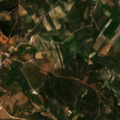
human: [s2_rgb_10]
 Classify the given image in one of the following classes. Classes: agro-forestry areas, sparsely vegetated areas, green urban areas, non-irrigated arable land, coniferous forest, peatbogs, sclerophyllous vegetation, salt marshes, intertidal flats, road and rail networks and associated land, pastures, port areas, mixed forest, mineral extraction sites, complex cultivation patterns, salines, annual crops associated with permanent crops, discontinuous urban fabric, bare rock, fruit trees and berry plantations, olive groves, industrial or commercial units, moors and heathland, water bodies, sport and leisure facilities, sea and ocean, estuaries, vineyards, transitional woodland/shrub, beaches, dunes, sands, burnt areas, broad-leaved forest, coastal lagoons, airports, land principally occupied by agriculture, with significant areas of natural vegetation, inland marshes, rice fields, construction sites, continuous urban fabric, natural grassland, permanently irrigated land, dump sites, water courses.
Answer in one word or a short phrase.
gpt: vineyards, olive groves, complex cultivation patterns, land principally occupied by agriculture, with significant areas of natural vegetation, transitional woodland/shrub